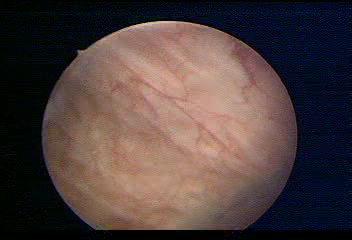
Modality: WLC
Class: Normal mucosa
Bladder cancer association: No